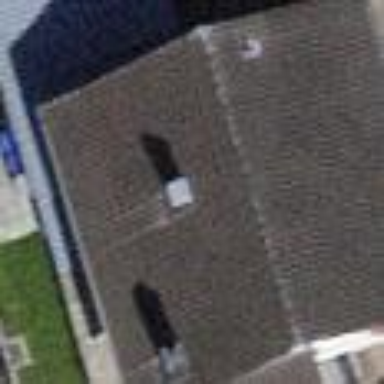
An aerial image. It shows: Building with tile roof.